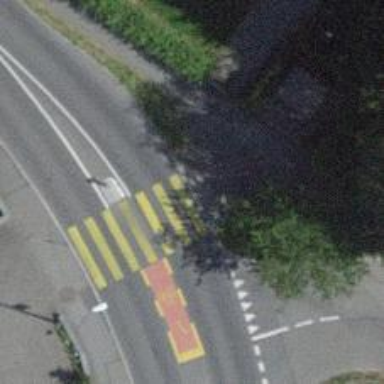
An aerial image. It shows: Kerb barrier.